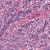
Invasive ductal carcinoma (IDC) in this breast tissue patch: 1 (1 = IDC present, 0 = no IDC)